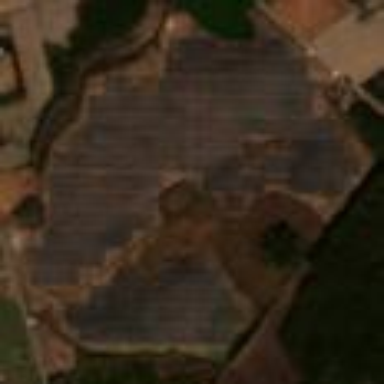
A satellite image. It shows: Solar photovoltaic power plant surrounded by fence.